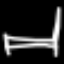
Label: bed